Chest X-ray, AP view. Patient: 44 years old, sex F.
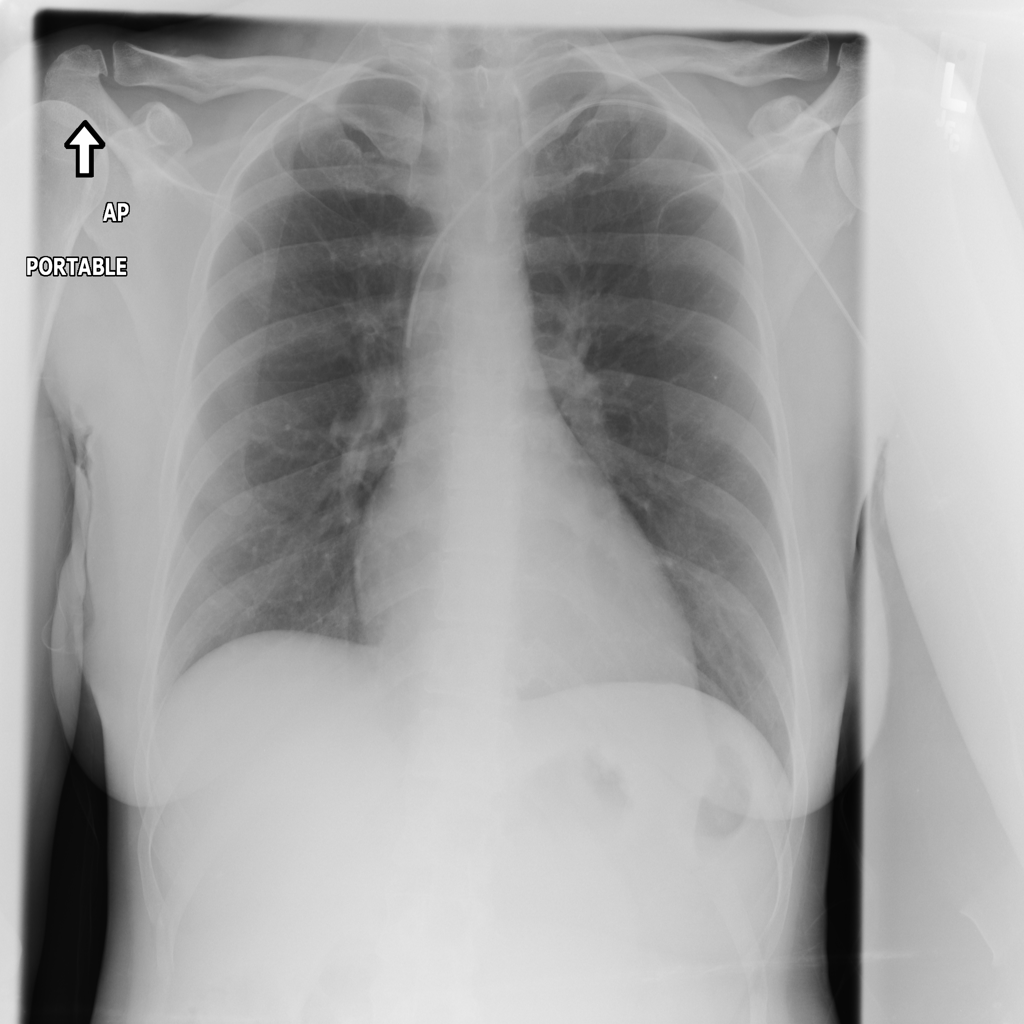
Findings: No Finding